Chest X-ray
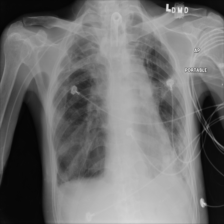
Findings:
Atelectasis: negative
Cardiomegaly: negative
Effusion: negative
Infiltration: positive
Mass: negative
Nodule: negative
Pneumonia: negative
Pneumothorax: negative
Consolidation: negative
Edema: negative
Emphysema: negative
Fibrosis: negative
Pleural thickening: positive
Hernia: negative